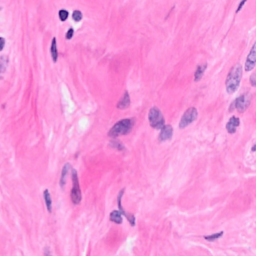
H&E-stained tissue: Breast